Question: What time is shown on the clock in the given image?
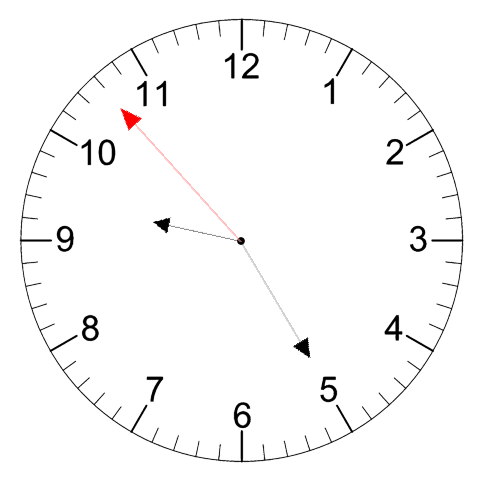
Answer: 09:24:53